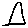
Label: triangle